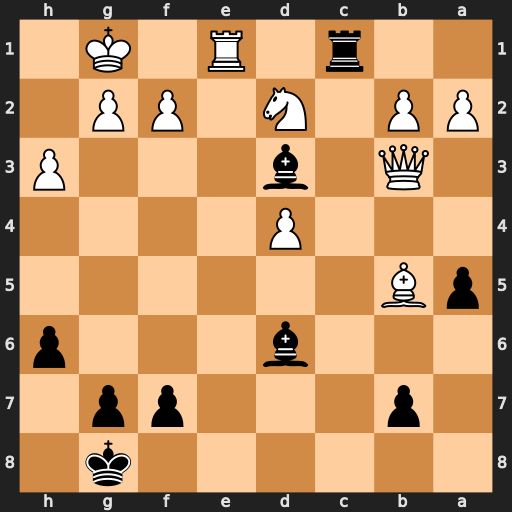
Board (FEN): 6k1/1p3pp1/3b3p/pB6/3P4/1Q1b3P/PP1N1PP1/2r1R1K1
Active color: b
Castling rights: -
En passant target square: -
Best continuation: Rxe1+ Nf1 Rxf1#